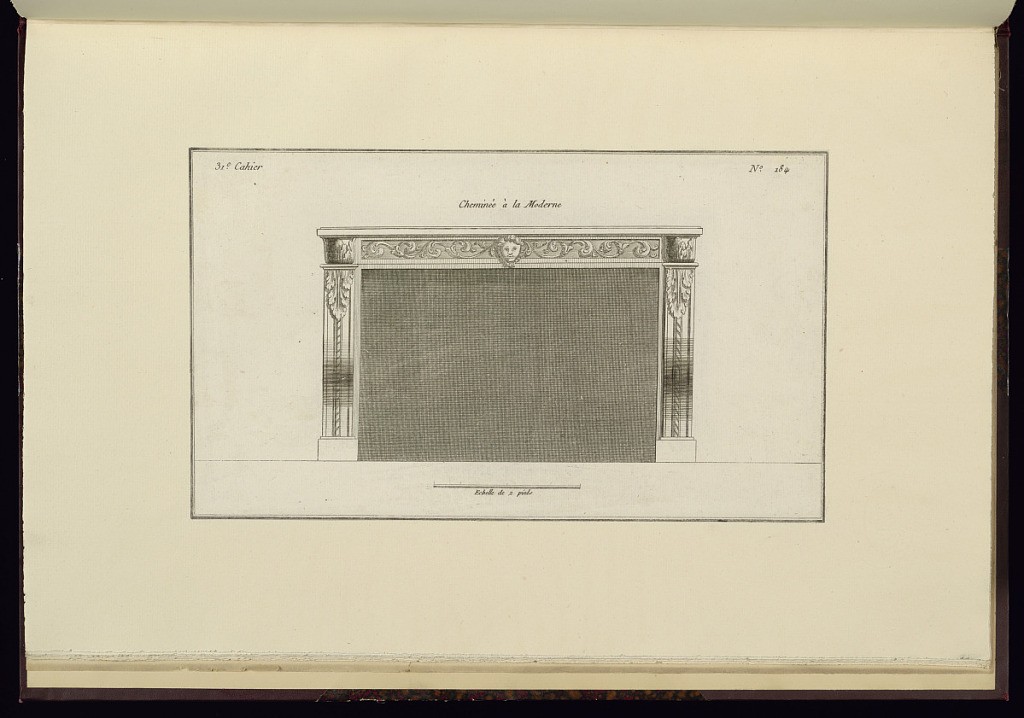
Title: Cheminée à la Moderne
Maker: Juste-François Boucher, French, 1736 – 1782
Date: ca. 1775
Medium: Engraving on off white laid paper
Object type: Print
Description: Design for a fireplace decorated with ornament motifs including ribbon twist, acanthus leaves, scrolling acanthus leaves, and a mascaron. The plate is not signed.